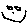
Label: smiley face